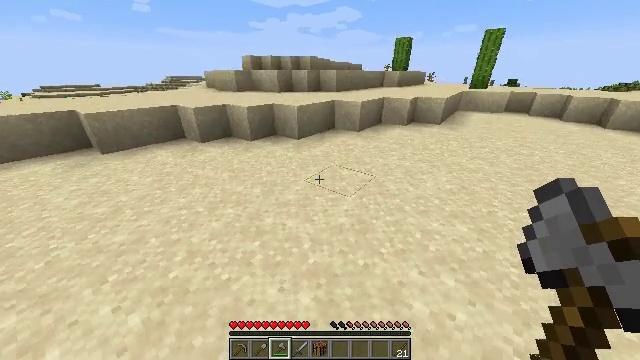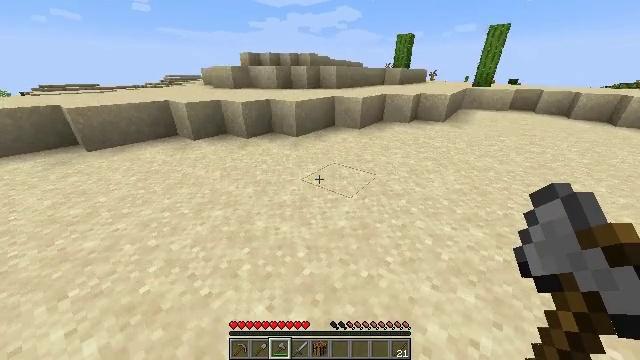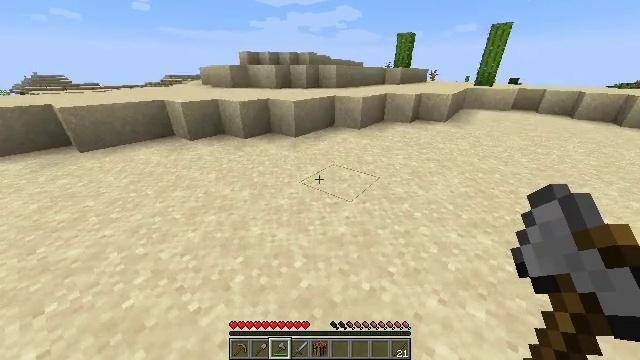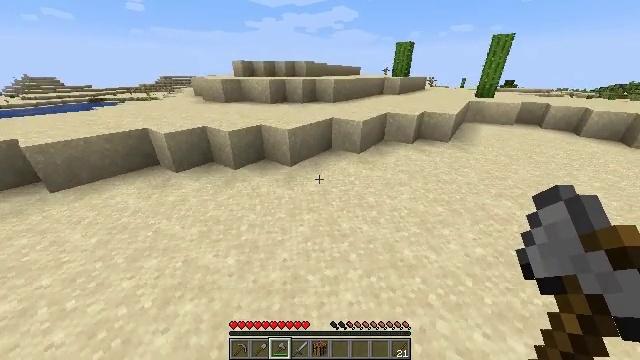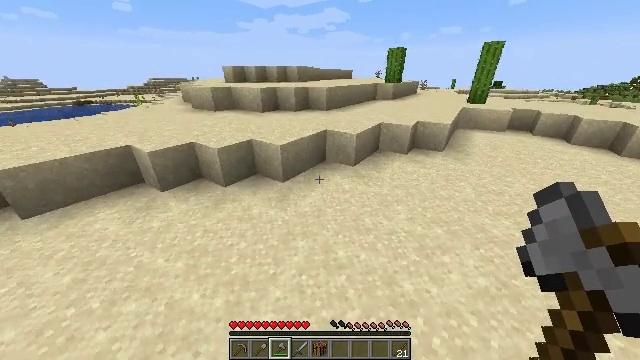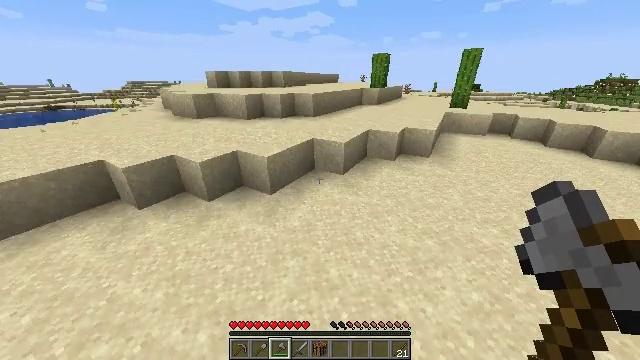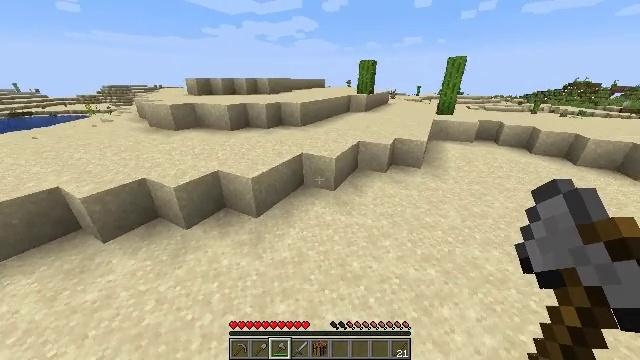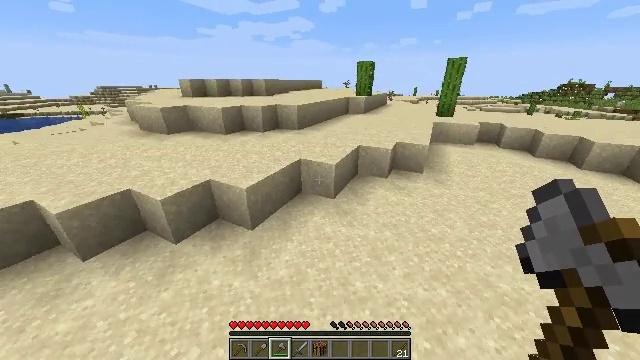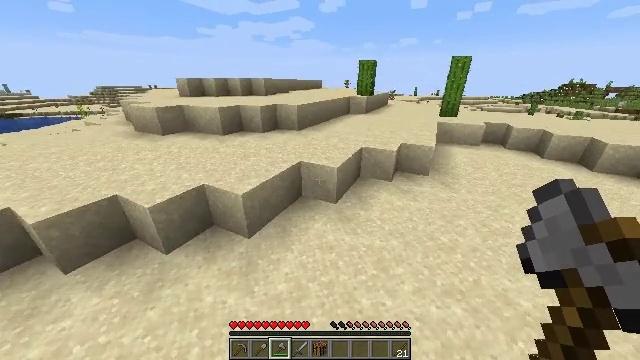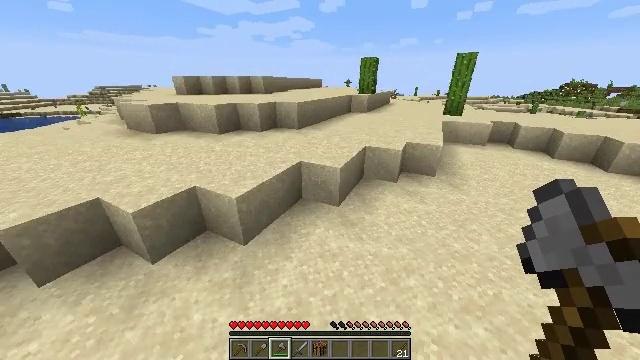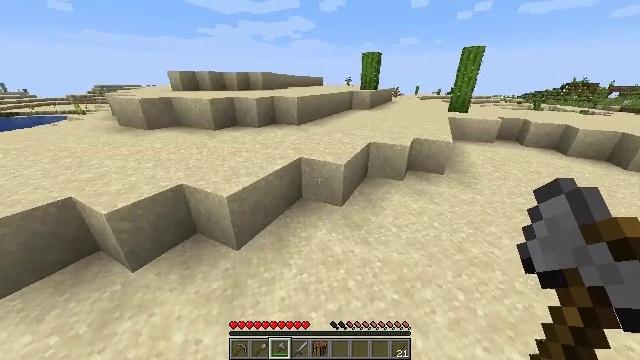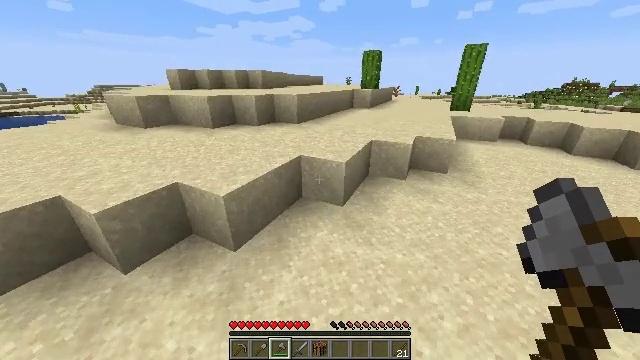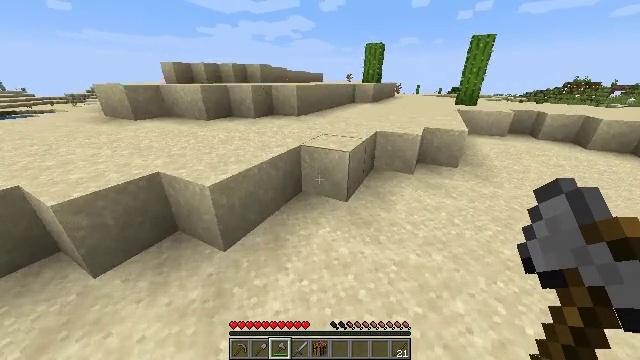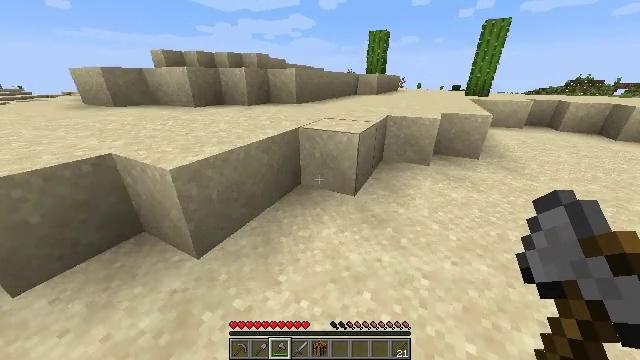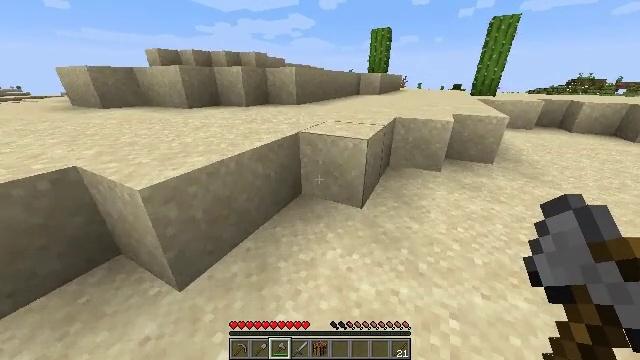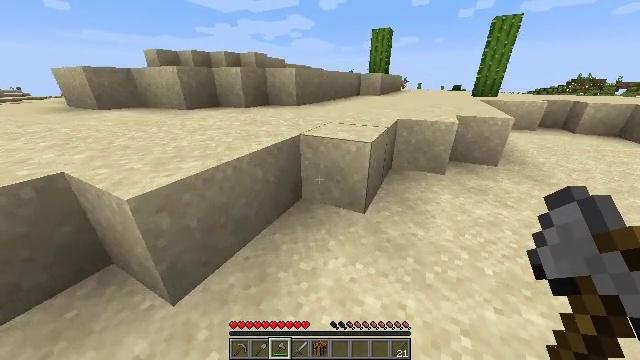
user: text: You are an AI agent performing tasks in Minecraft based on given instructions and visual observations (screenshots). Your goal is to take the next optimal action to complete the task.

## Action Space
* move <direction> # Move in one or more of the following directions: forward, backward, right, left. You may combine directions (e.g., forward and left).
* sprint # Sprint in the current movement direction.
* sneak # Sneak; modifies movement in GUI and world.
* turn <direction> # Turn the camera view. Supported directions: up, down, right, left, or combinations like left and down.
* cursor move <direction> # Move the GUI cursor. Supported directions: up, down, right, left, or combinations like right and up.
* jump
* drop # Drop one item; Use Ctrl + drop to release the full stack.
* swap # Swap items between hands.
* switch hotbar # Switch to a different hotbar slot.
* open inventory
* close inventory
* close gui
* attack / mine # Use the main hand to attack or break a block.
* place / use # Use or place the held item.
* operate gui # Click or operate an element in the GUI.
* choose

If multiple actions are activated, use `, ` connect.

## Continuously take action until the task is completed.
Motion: motion action
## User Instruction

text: Attack the hay block to get hay.
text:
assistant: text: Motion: move forward, sprint, jump
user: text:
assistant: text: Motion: move forward, sprint, jump
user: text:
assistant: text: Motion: move forward, sprint, jump
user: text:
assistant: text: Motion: move forward, sprint, turn right, jump
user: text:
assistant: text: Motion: move forward, sprint, turn right, jump
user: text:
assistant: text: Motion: move forward, sprint, turn right
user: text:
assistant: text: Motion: move forward, sprint
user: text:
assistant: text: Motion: move forward, sprint
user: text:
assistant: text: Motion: move forward, sprint
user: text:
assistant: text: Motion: move forward, sprint
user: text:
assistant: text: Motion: move forward, sprint
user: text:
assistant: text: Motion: move forward, sprint
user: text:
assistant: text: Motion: move forward, sprint
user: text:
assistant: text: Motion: move forward, sprint
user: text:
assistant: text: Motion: move forward, sprint, jump
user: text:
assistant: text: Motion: move forward, sprint, jump
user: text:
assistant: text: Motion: move forward, sprint, jump
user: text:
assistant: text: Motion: move forward, sprint, jump
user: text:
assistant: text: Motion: move forward, sprint, jump
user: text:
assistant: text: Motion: move forward, sprint, jump
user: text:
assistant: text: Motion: move forward, sprint, jump
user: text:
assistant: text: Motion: move forward, sprint
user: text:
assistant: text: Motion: move forward, sprint
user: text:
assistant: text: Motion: move forward, sprint
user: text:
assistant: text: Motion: move forward, sprint
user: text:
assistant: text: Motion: move forward, sprint
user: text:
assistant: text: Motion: move forward, sprint
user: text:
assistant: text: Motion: move forward, sprint, jump
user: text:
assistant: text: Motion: move forward, sprint, jump
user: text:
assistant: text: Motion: move forward, sprint, jump